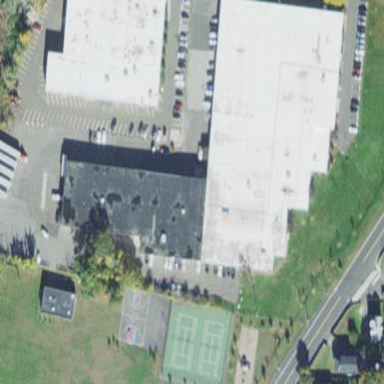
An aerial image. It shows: Part of building.